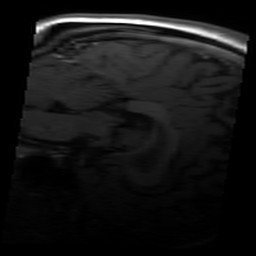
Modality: T1w
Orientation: sagittal